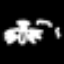
Label: angel